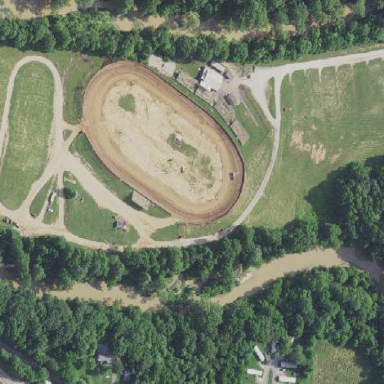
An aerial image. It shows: Recreation ground featuring race track for dirt racing.